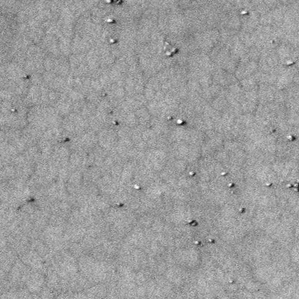
Label: frost